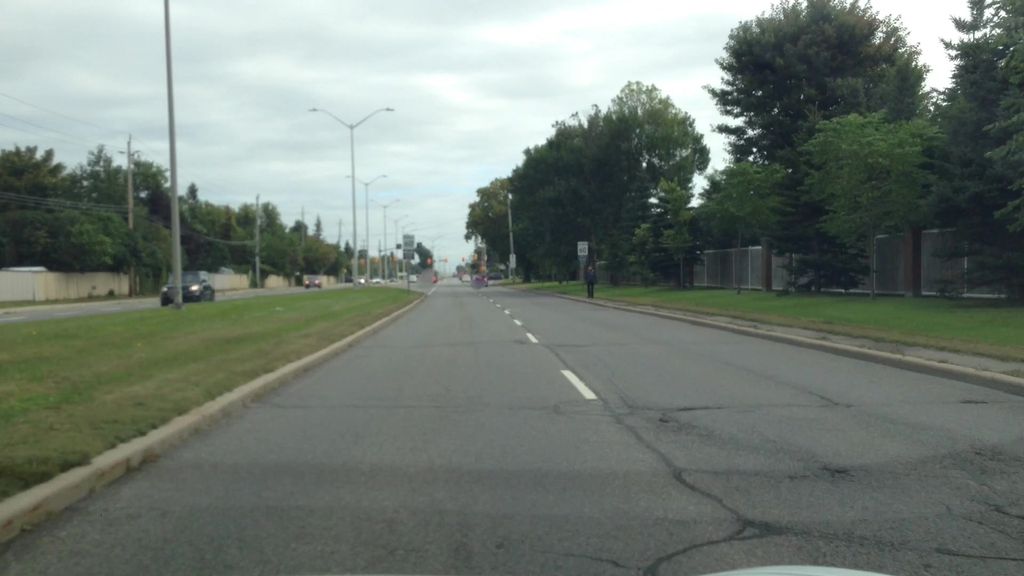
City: ottawa-gatineau